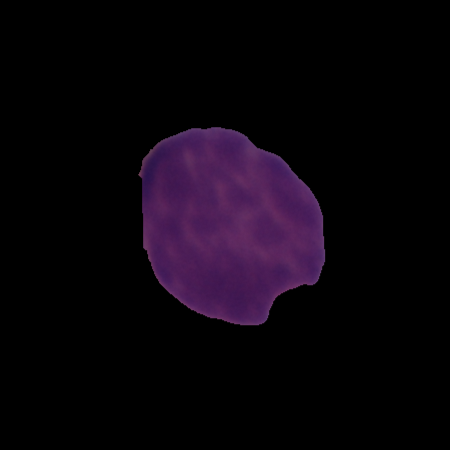
Label: cancer